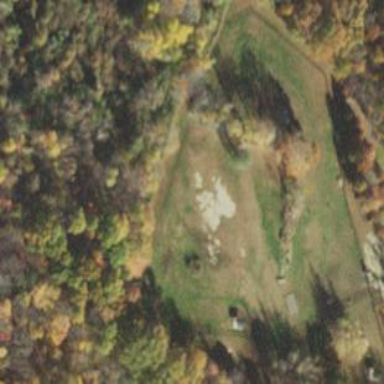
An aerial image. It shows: Dog park within meadow.